A scalogram of one vibration snapshot from a rotating bearing is shown, computed with a continuous wavelet transform. Classify the bearing condition as one of: normal, inner_race, outer_race, ball.
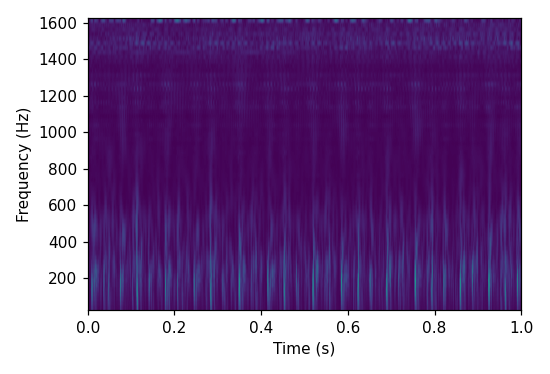
Answer: outer_race